Question: I want to tranform the values.
Suppose in 'A1:A20' there are 20 values and in 'B1:B20' also 20 values.
I want to copy values of column B in such manner that outcome should be:
Cell 'A1' value is 'A1', cell 'A2' value is 'B1', cell 'A3' value is 'A2', cell A4 value is 'B1'.
Likewise in cell 'A40' value is 'B20'.
(for more clarity i have attached image)
So here first step is inserting blanck cells alternatively in column A
and than copy value of column B in that blank cells.
For more clarity Please find the image
.
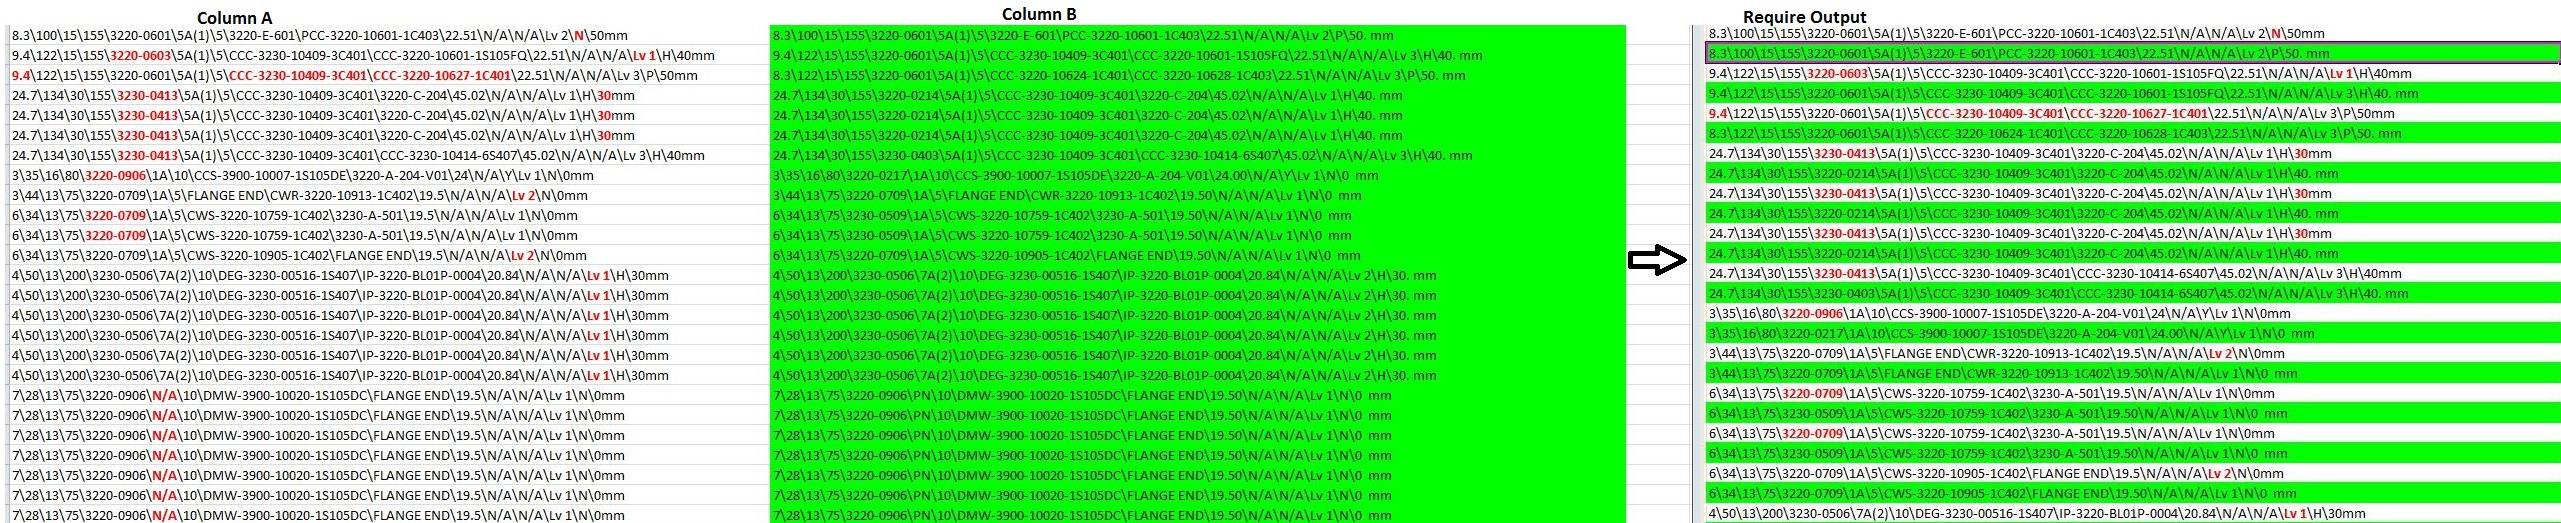
Answer: Always post what you have tried first !
'''
Sub test()
Application.ScreenUpdating = False
Dim i As Long
For i = 2 To 20 Step 2
Sheets("Sheet1").Range("A" & i).EntireRow.Insert
Next i
Sheets("Sheet1").Range("B1:B40").copy
Sheets("Sheet1").Range("A2").PasteSpecial Paste:=xlPasteAll, SkipBlanks:=True
Application.ScreenUpdating = True
End Sub
'''